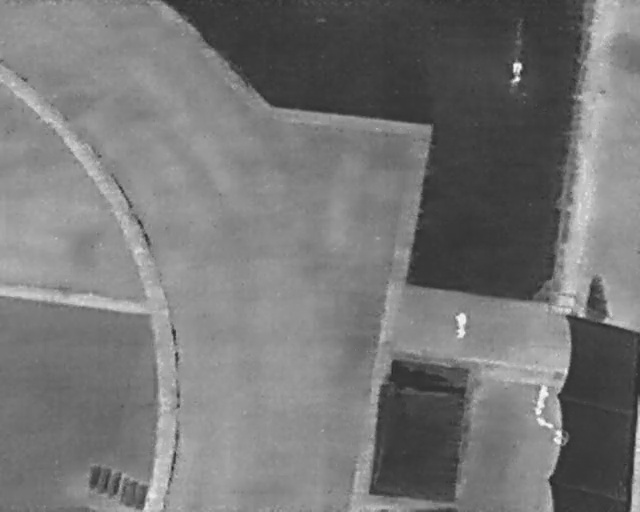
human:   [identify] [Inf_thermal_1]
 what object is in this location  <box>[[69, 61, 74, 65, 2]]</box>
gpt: <ref>1 large person at the right</ref>